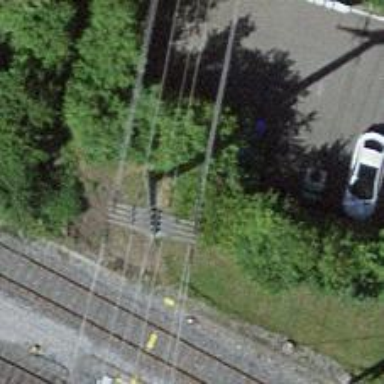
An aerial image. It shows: Three power lines with cables.